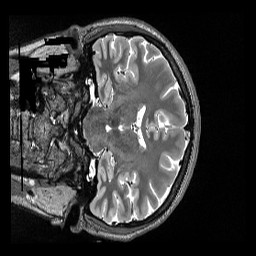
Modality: T2w
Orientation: coronal
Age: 24
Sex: female
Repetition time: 3.2 s
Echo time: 0.563 s